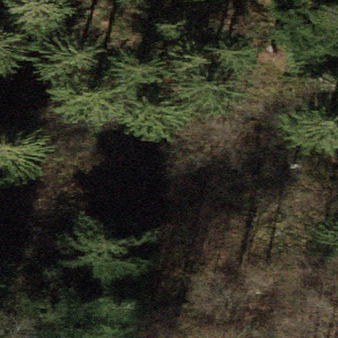
Label: other